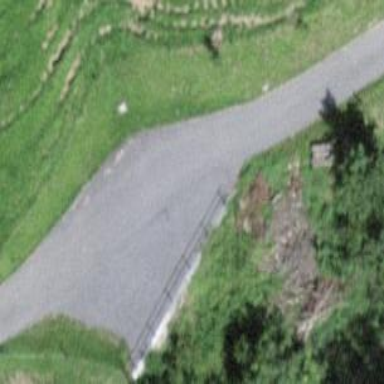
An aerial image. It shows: Passing place on the road.